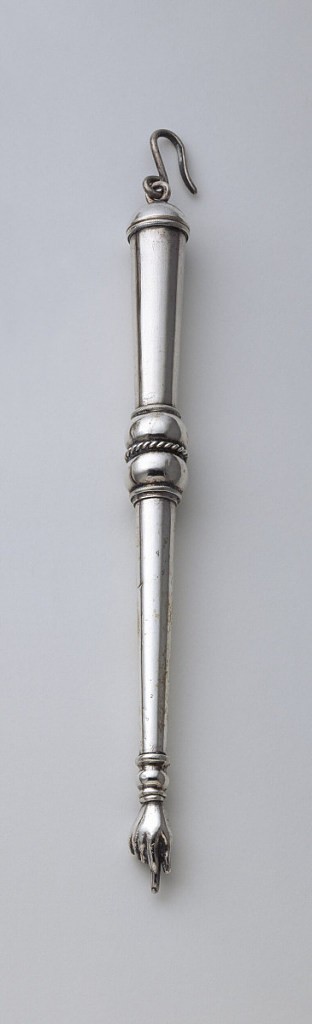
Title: Yad
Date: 18th or 19th century
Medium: silver
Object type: yad
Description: Tapering, tubular shaft with double torus molding and one heavy and two fine cable moldings.  Hand with pointing index finger on one end, ring and hook on other.